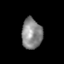
Tissue: skin
Cell type: Epithelial cells
Senescence score: 0.2336
Nuclear area (px): 609
Mean DAPI intensity: 138.018